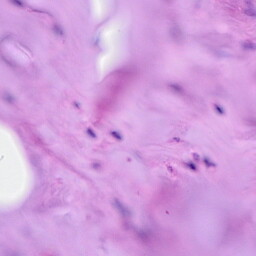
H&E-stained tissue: Breast